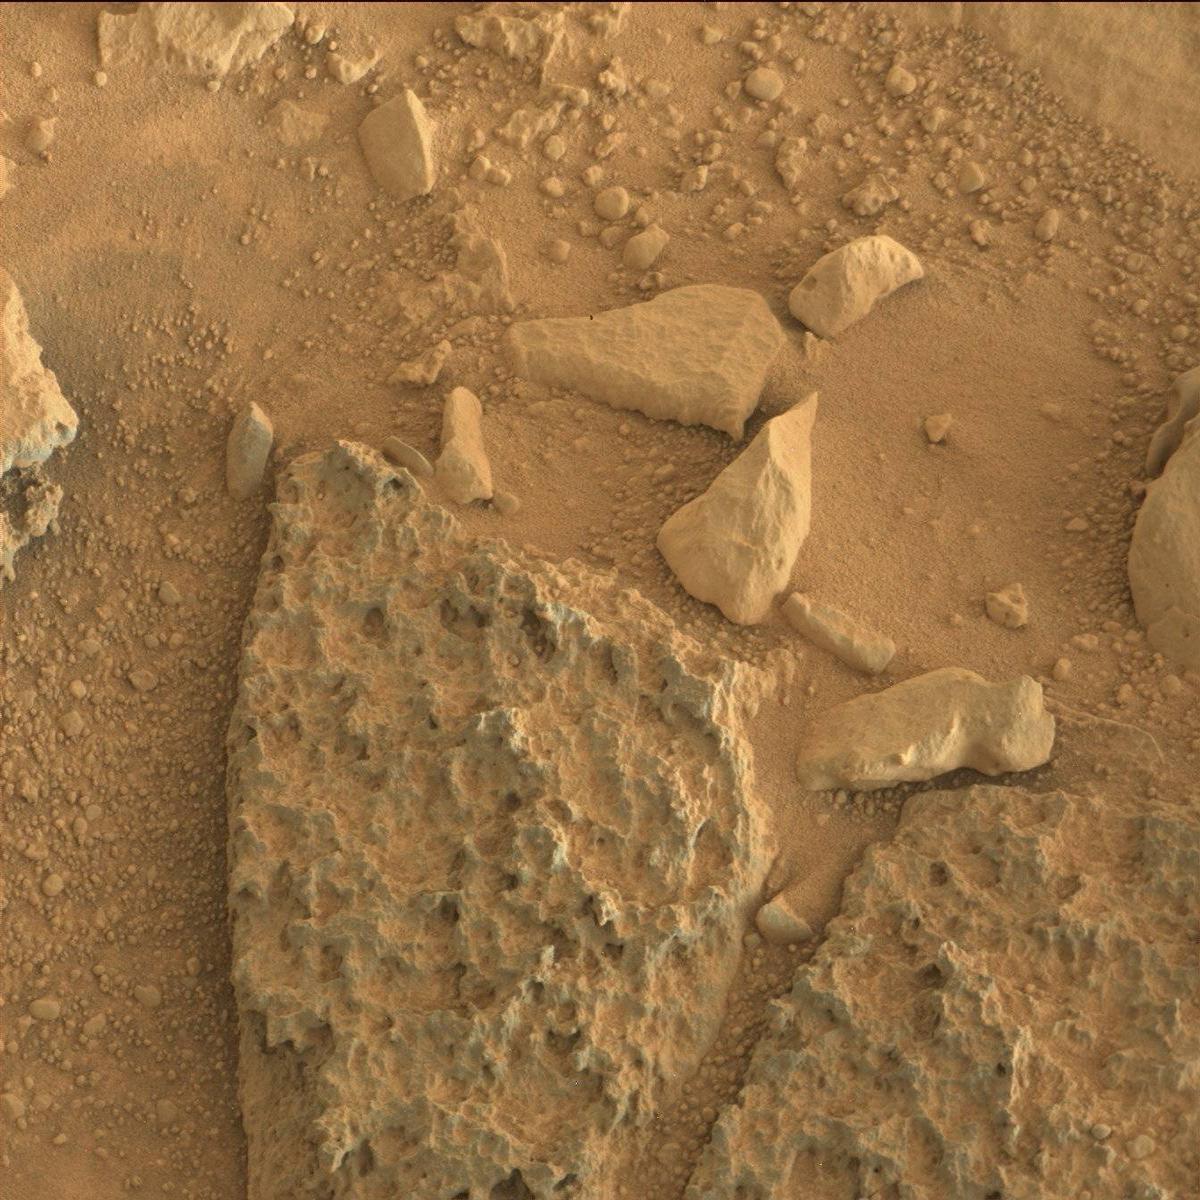
Terrain classes present: Bedrock, Rock, Sand / Soil